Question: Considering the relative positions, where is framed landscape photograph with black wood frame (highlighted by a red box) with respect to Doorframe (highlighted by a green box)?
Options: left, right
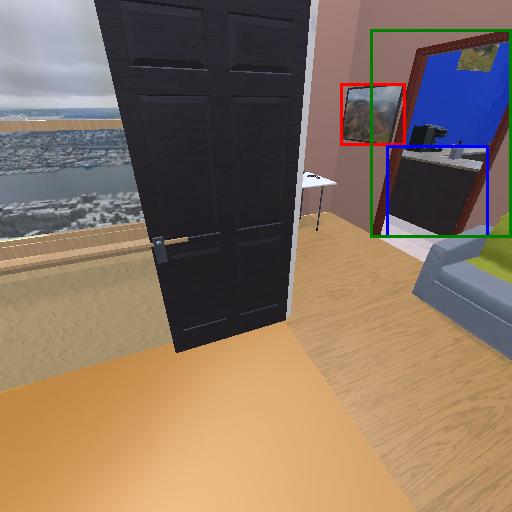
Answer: left